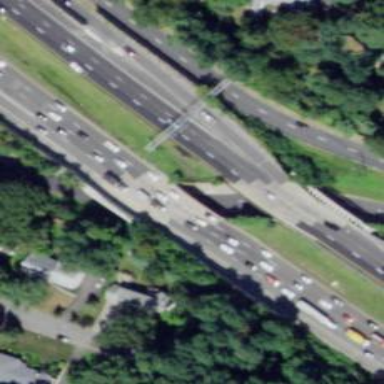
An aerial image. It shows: Urban freeway expressway bridge.